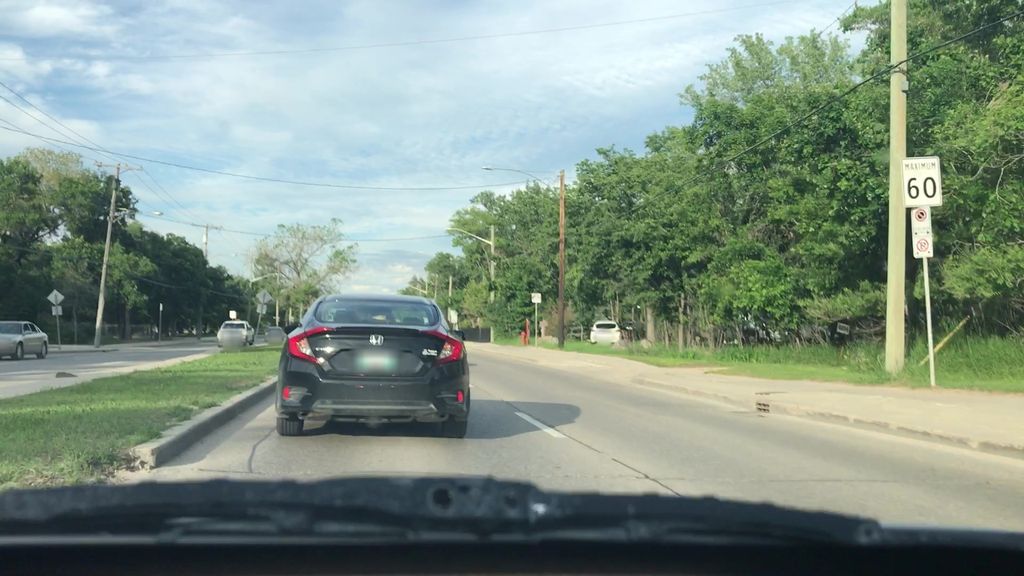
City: winnipeg